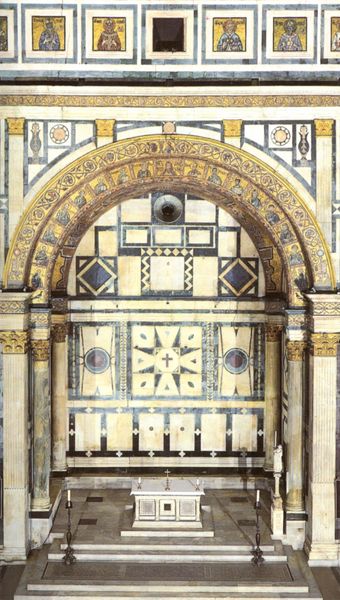
Titel: Baptisterium (Florenz)
Standort: Florenz, Baptisterium (EU - I - Toskana)
Schlagwörter: weiß, gelb, marmor, pfeiler, schwarz, säule, säulen, ornament, architektur, stein, kirche, gold, kreis, rund, bilder, bogen, pilaster, figuren, rundbogen, treppen, bordüre, symmetrie, verzierung, kerze, kerzen, leuchter, stufen, tor, fotografie, rechtecke, eingang, kreuz, torbogen, grafisch, mosaik, altar, kapitelle, kapitell, halbkreis, portal, geometrisch, kerzenständer, kerzenhalter, altarraum, apsis, chor, heilige, heilig, quadrat, viereck, symetrisch, mosaike, ikone, ikonen, orthodox, gefache